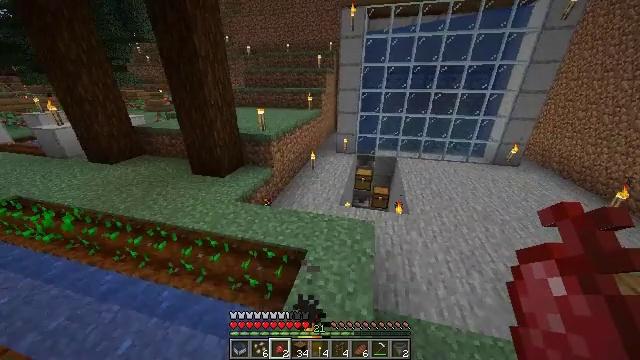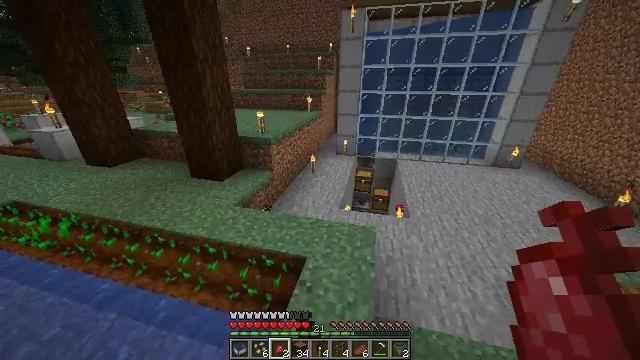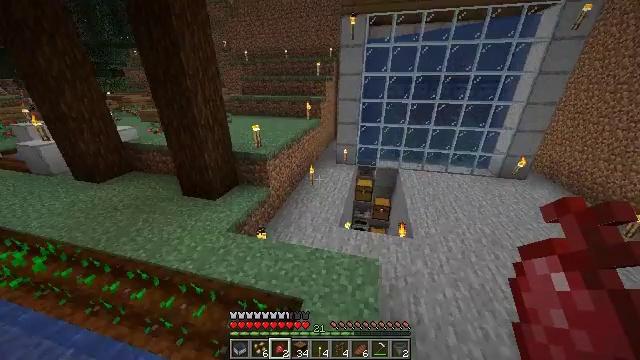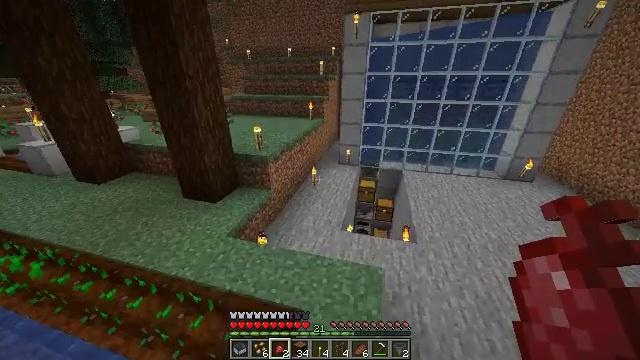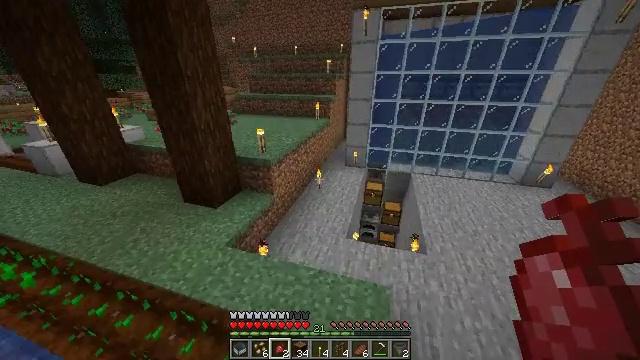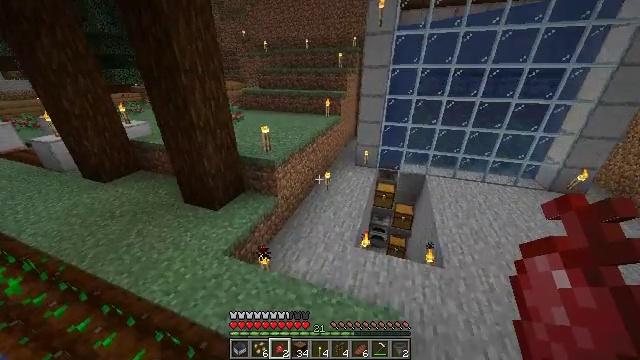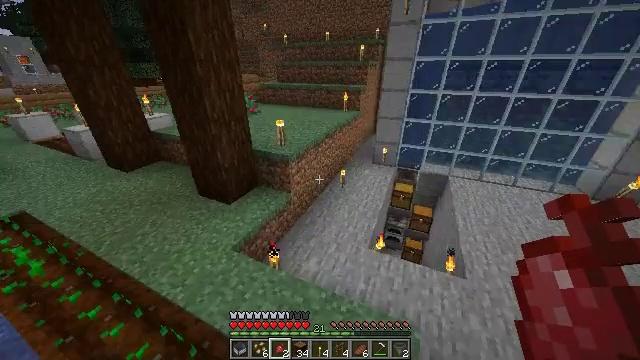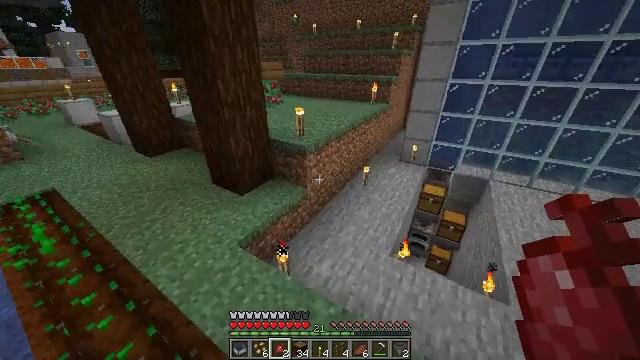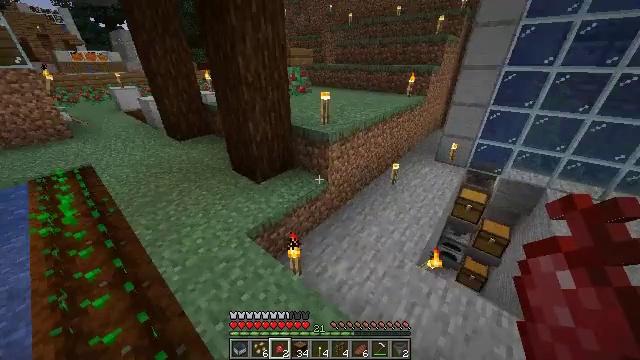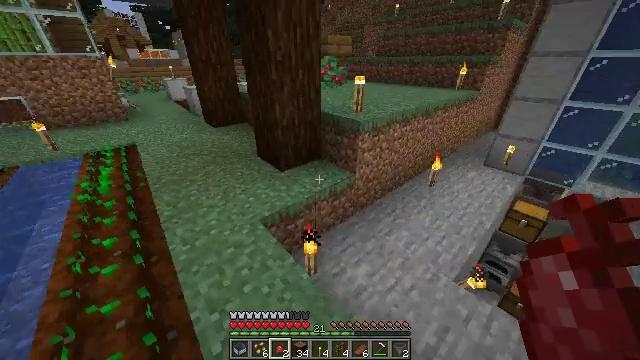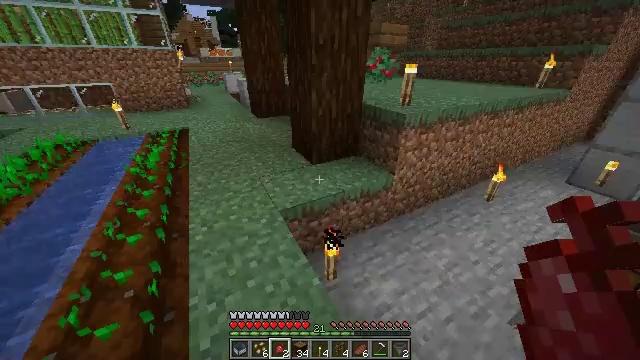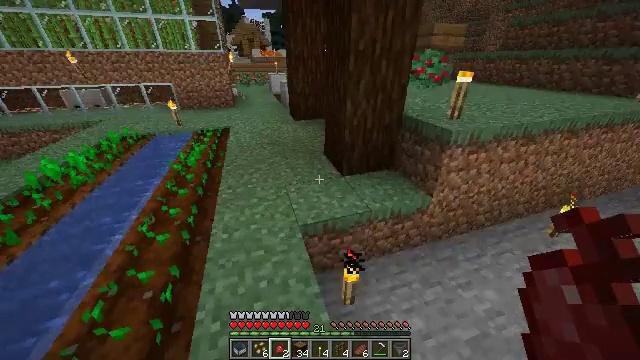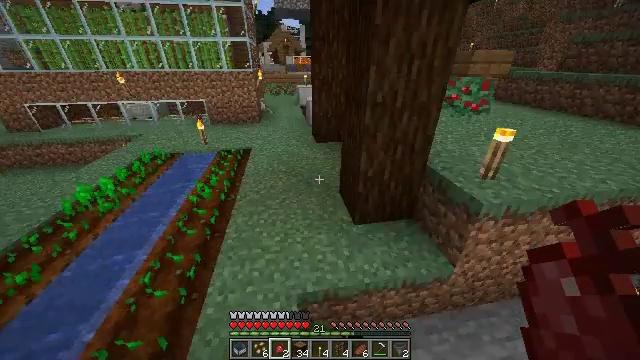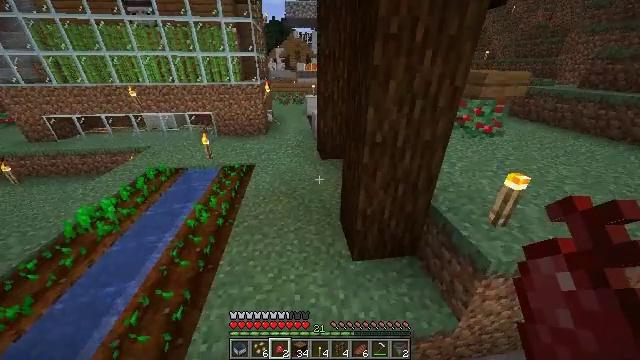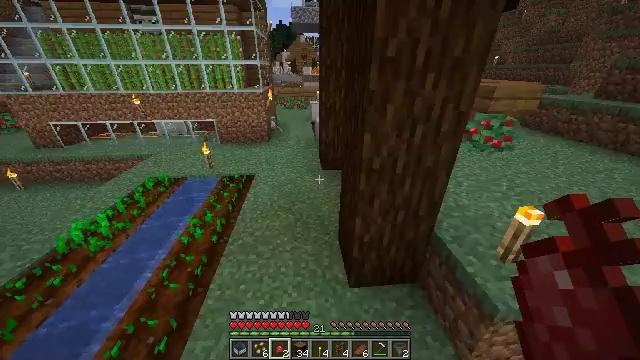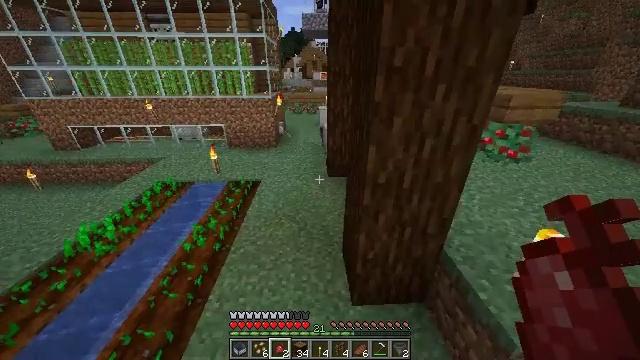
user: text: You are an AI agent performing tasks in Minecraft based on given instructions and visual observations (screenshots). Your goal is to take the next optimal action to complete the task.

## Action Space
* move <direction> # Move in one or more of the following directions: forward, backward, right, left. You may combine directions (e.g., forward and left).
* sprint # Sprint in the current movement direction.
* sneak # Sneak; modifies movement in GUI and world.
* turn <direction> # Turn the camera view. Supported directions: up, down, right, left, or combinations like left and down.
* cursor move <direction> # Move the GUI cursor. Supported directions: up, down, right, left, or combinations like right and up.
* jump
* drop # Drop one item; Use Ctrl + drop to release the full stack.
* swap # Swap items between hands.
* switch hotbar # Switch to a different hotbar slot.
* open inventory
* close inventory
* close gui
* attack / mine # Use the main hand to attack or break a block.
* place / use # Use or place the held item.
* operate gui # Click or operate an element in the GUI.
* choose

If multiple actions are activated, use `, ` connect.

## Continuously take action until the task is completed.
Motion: motion action
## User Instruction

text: Harvest the mature beetroots.
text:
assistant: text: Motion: move forward, sprint, jump
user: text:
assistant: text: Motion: move forward, sprint, jump
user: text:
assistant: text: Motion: move forward, sprint, jump
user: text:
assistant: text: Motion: move forward, sprint, turn left, jump
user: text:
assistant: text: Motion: move forward, sprint, turn left, jump
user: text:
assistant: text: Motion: move forward, turn left and down, jump
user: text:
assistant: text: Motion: move forward, turn left, jump
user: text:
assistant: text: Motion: move forward, turn left, jump
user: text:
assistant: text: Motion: move forward, turn left, jump
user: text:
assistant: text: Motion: move forward, turn left, jump
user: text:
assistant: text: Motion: move forward, sprint, turn left, jump
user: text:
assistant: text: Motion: move forward, sprint, turn left, jump
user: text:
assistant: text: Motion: move forward, sprint, turn left, jump
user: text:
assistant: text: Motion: move forward, sprint, turn left, jump
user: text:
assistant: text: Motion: move forward, sprint, turn left and up, jump
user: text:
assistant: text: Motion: move forward, turn left, jump
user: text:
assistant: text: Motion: move forward, turn left, jump
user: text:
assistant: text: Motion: move forward, jump
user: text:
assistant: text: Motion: move forward, jump
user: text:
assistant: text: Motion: move forward, jump
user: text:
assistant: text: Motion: move forward, jump
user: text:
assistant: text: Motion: move forward, jump
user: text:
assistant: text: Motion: move forward, jump
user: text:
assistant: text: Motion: move forward, jump
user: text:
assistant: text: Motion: move forward, sprint, jump
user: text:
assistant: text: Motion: move forward, sprint, jump
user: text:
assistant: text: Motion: move forward, sprint, jump
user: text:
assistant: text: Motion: move forward, sprint, jump
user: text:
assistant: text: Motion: move forward, sprint, jump
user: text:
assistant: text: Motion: move forward, jump